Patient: sex M, age 51
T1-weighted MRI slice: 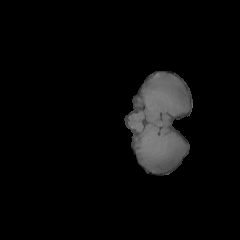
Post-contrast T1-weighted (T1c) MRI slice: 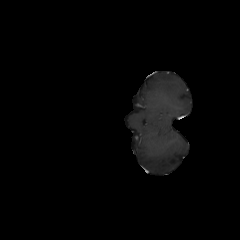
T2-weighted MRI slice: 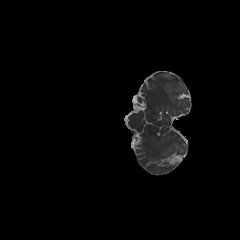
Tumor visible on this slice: no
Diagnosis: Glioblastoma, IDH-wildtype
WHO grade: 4